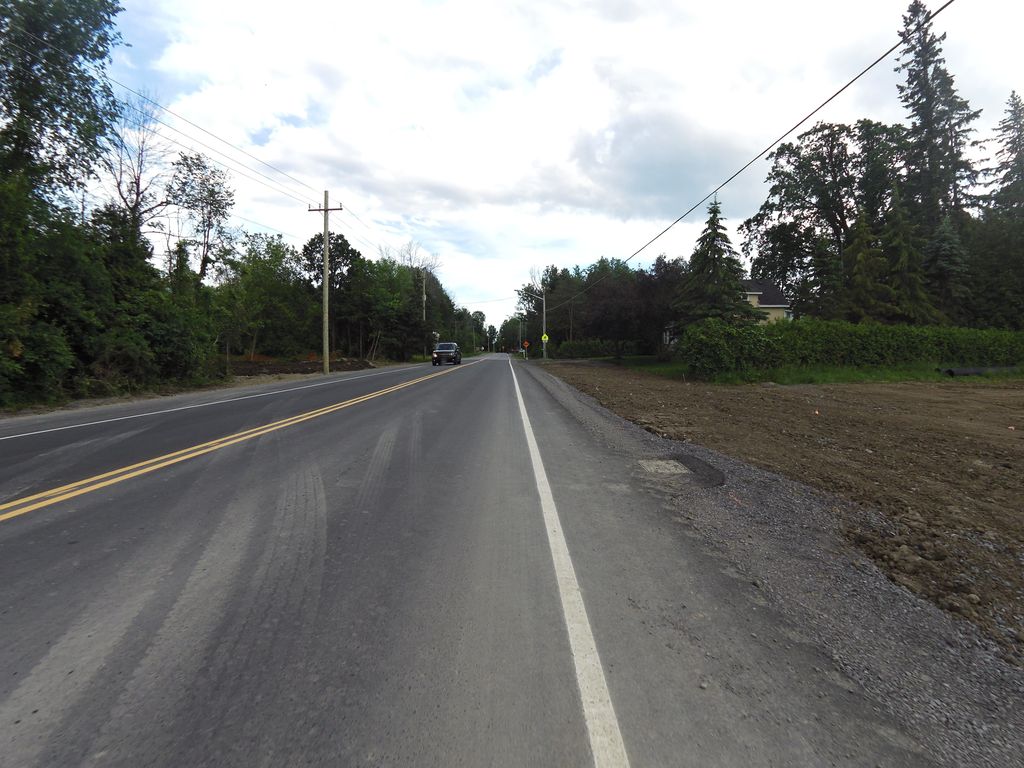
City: ottawa-gatineau